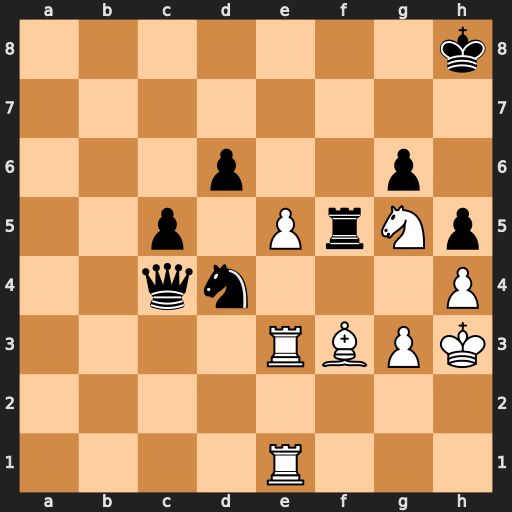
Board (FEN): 7k/8/3p2p1/2p1PrNp/2qn3P/4RBPK/8/4R3
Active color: w
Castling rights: -
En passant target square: -
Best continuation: exd6 Nxf3 Re8+